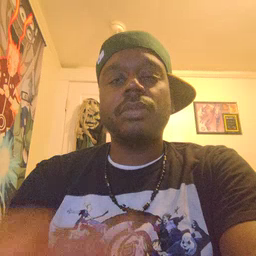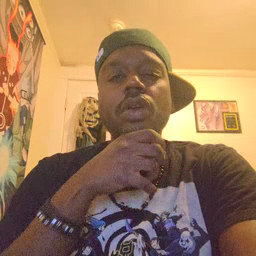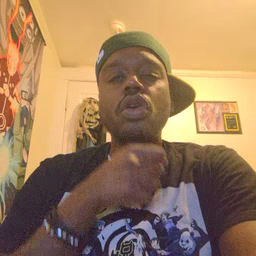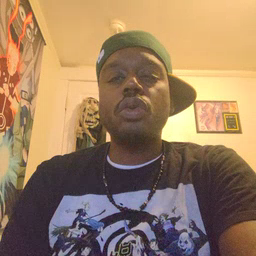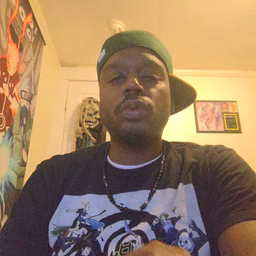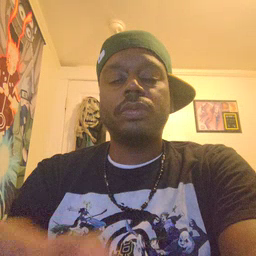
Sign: old